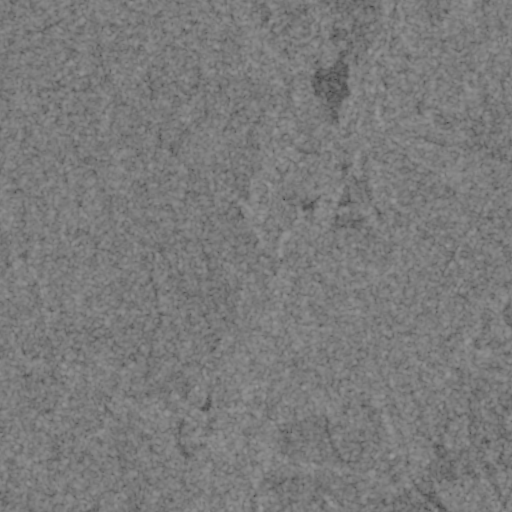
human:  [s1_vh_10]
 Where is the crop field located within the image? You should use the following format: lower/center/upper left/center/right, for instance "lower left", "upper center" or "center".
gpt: The crop field is located in the lower right of the image.
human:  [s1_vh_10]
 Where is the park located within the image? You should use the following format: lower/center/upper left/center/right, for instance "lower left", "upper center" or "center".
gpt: The park is located in the lower right of the image.
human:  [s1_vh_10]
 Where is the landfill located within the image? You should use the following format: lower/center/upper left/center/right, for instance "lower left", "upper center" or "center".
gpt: There is no landfill in the image.

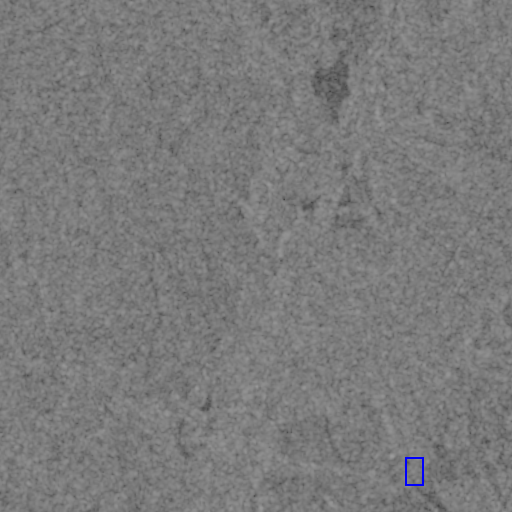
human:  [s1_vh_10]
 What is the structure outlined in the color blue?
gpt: The structure outlined in blue is a crop field.
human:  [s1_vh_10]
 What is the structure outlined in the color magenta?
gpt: There is no magenta outline.